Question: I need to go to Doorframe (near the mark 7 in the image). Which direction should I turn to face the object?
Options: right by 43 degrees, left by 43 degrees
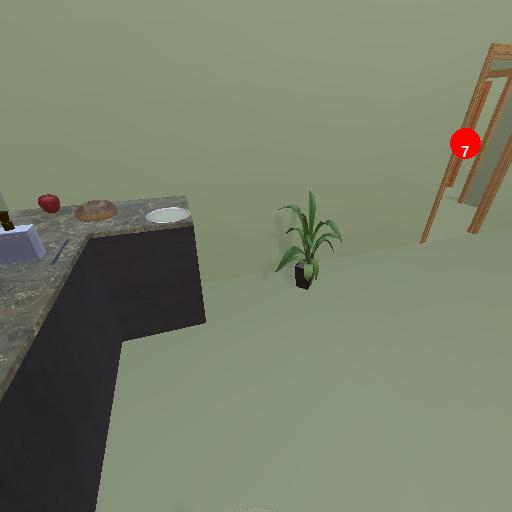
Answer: right by 43 degrees